Field crop: maize
Growth stage: 2
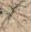
Species: salsola